Brain MRI, modality: ceT1
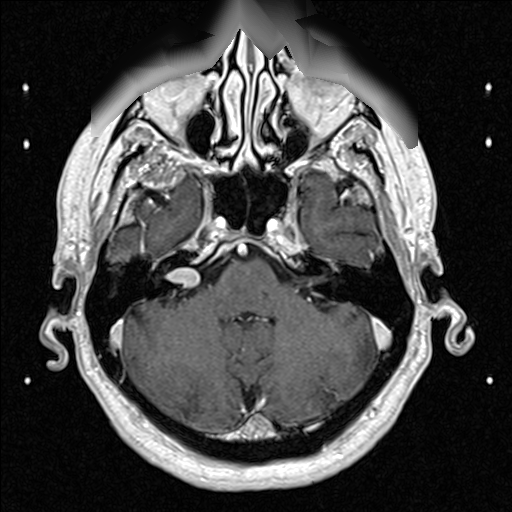